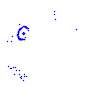
Particle: kaon